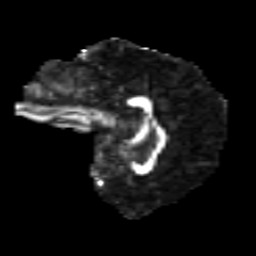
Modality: FA
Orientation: sagittal
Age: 16
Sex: female
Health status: ill
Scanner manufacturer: ge
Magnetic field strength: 3 T
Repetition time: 6.752 s
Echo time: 0.079 s